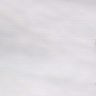
Metastatic tissue present: no